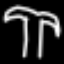
Label: palm tree